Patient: sex M, age 32
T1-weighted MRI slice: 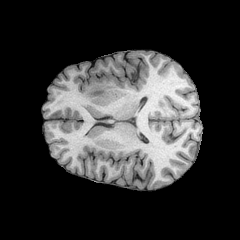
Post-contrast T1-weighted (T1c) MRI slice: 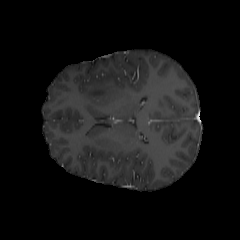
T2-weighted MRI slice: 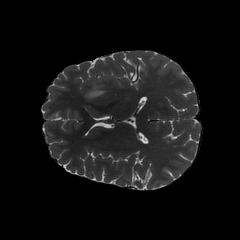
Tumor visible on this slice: yes
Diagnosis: Astrocytoma, IDH-mutant
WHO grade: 2